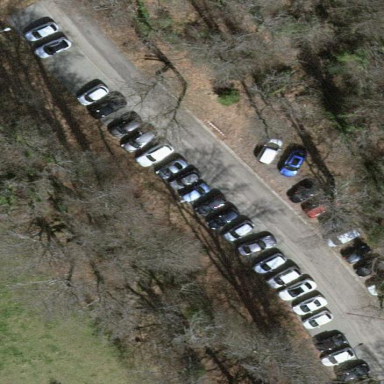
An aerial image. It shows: Parking lane for vehicles.